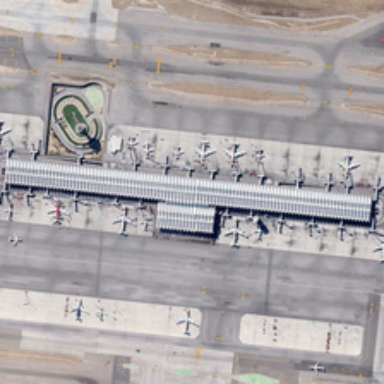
Many planes are parked next to a long building in an airport .